Question: im learning swing i wrote a code to show simple text Area in jpanel but there is only panel shows not the text Area .
main frame class
'''
import java.awt.BorderLayout;
import java.awt.event.ActionEvent;
import java.awt.event.ActionListener;
import javax.swing.JButton;
import javax.swing.JFrame;
import javax.swing.JTextArea;
public class MainFrame extends JFrame{
private TextPanel textPanel;
private JButton button;
public MainFrame(){
super("Hello World!");
this.textPanel = new TextPanel();
this.button = new JButton("Click me");
this.setLayout(new BorderLayout());
this.add(textPanel,BorderLayout.CENTER);
this.add(button,BorderLayout.SOUTH);
button.addActionListener(new ActionListener() {
public void actionPerformed(ActionEvent e) {
}
});
this.setDefaultCloseOperation(JFrame.EXIT_ON_CLOSE);
this.setSize(600, 500);
this.setVisible(true);
}
private void add(TextPanel textPanel2, String center) {
// TODO Auto-generated method stub
};
}
'''
and the second class that contain the panel and the text area is
'''
import java.awt.BorderLayout;
import javax.swing.JPanel;
import javax.swing.JScrollPane;
import javax.swing.JTextArea;
public class TextPanel extends JPanel {
private JTextArea textArea;
public TextPanel() {
textArea = new JTextArea();
setLayout(new BorderLayout());
add(new JScrollPane(textArea),BorderLayout.CENTER);
}
}
'''

but there is no text area just the panel , also there is no errors in console
im using java 7 , so what is wrong with my code .
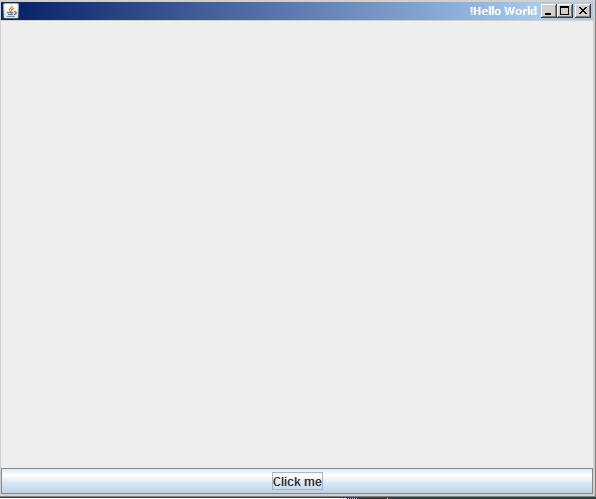
Answer: Remove this method which is overriding Container's <URL> method
'''
private void add(TextPanel textPanel2, String center) {
// TODO Auto-generated method stub
};
'''
Seems like 'TextPanel' is not giving any new functionality. Why not just add the 'JScrollPane' component directly to the frame?